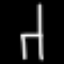
Label: chair